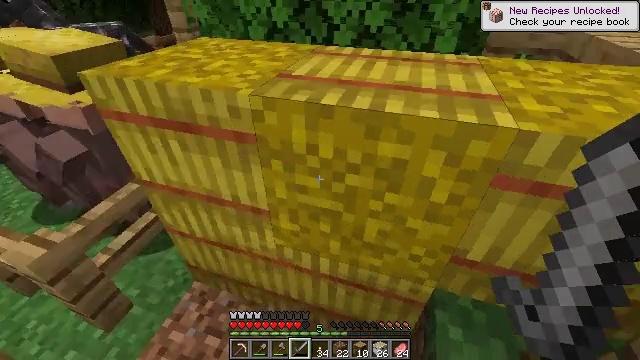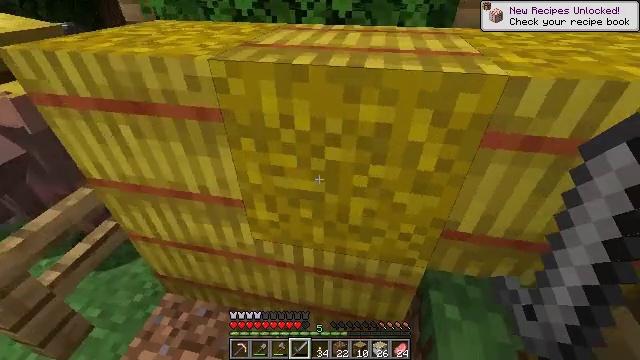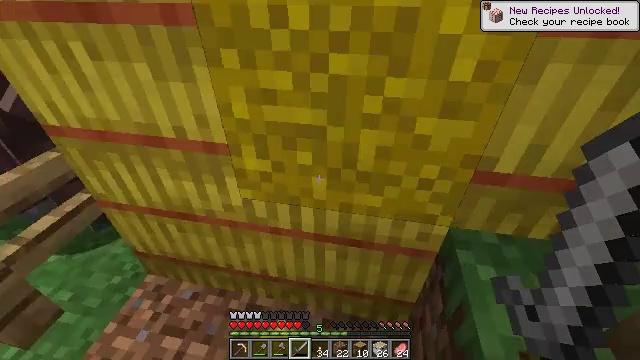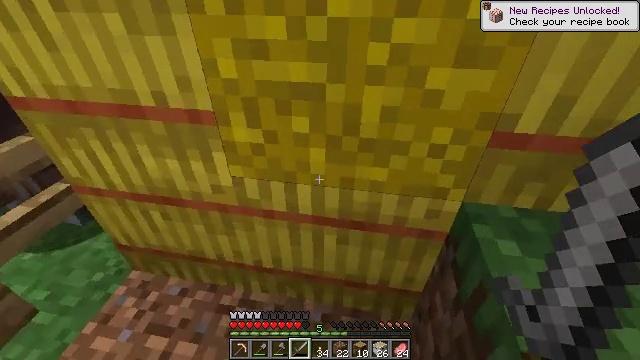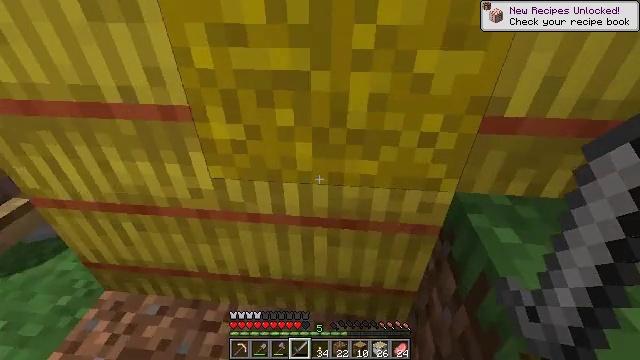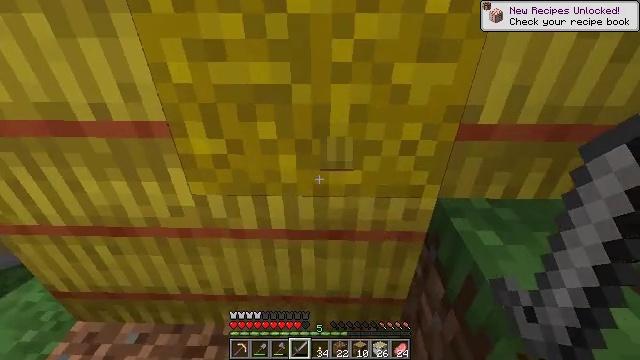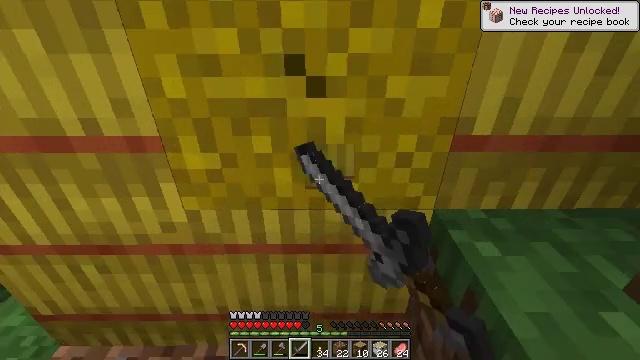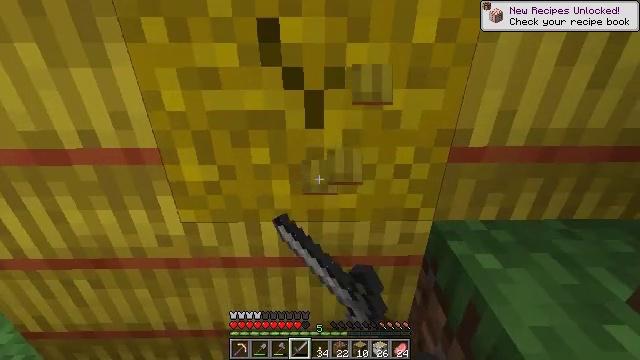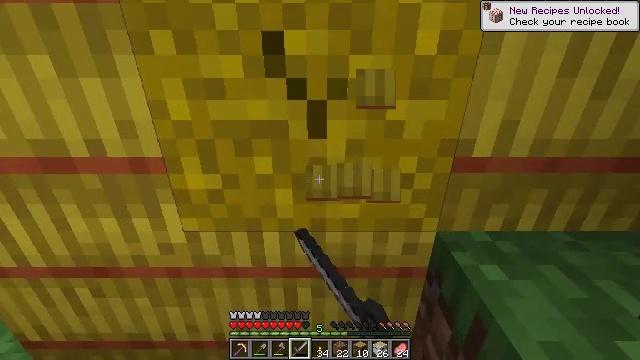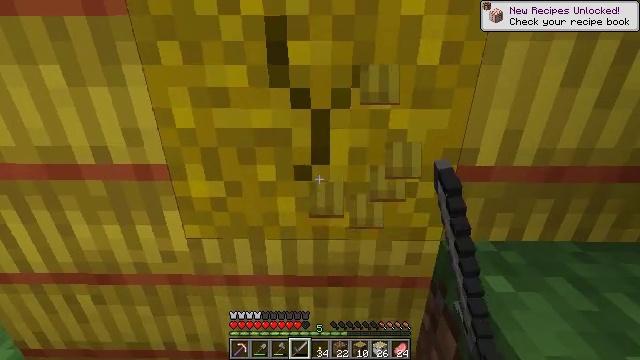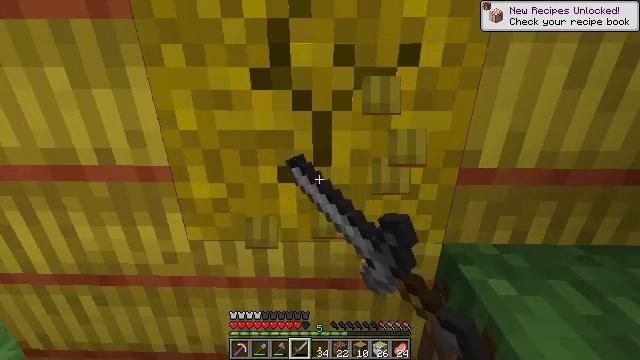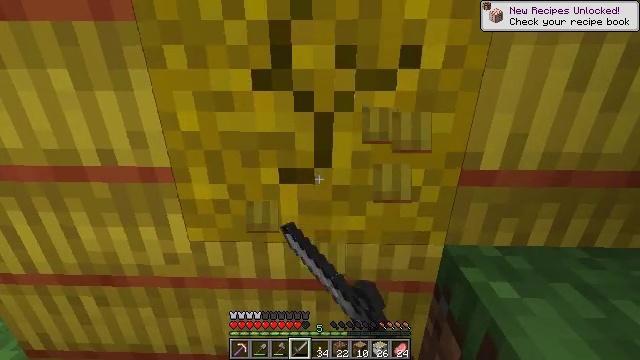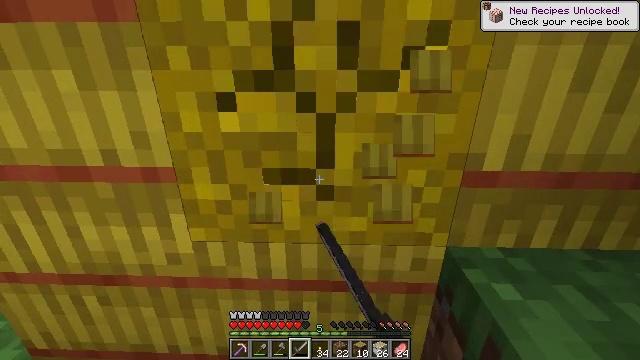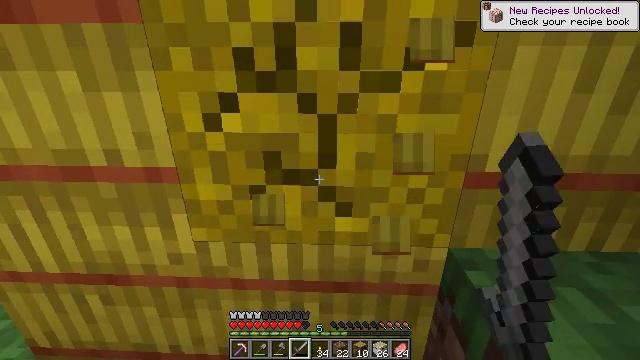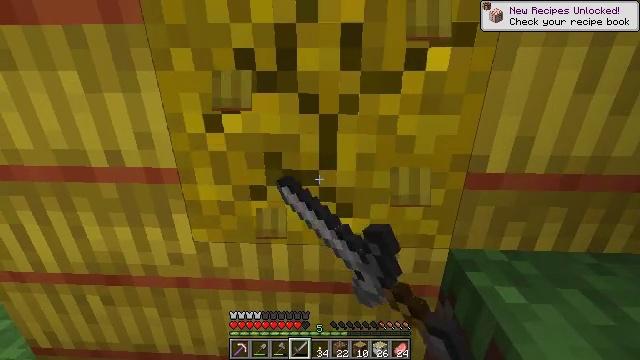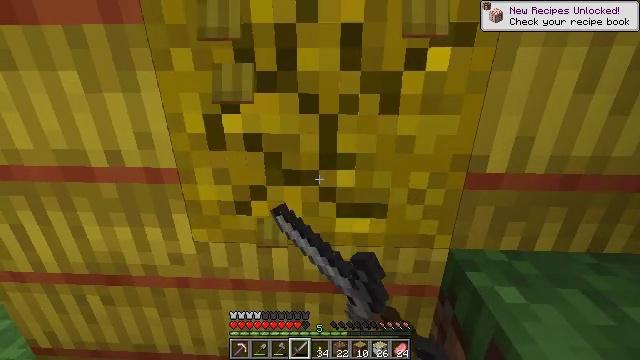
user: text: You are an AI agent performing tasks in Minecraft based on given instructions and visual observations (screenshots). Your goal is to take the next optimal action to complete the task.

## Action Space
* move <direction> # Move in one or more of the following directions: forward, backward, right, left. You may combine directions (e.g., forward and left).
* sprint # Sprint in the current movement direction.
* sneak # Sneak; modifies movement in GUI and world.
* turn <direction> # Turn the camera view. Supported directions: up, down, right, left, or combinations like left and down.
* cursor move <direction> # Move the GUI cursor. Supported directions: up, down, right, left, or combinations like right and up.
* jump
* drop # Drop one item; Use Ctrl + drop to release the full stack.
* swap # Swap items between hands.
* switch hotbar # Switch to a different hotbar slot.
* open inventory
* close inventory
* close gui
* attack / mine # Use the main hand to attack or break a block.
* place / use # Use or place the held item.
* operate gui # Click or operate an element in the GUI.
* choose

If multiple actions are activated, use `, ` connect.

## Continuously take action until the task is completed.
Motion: motion action
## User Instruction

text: Mine a hay block from the field.
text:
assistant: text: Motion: turn right
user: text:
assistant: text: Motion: no_op
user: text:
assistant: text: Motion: turn right
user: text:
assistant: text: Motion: turn right and up
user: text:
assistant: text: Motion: turn right and up, attack / mine
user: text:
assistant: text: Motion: turn right and up, attack / mine
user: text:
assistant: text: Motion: turn up, attack / mine
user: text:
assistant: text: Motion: turn up, attack / mine
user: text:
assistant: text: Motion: turn up, attack / mine
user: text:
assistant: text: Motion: attack / mine
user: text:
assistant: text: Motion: attack / mine
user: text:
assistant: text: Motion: attack / mine
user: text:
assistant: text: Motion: attack / mine
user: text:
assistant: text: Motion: attack / mine
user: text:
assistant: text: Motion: attack / mine
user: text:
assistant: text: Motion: attack / mine
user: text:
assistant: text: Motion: attack / mine
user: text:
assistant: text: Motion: attack / mine
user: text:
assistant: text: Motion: attack / mine
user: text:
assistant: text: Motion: attack / mine
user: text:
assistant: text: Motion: attack / mine
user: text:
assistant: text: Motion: attack / mine
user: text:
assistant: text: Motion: attack / mine
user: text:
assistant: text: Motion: attack / mine
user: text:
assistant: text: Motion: turn down, attack / mine
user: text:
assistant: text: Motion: turn down, attack / mine
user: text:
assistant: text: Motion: turn left and down, attack / mine
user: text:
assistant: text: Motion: turn down, attack / mine
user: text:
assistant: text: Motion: attack / mine
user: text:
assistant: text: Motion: attack / mine